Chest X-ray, AP view. Patient: 54 years old, sex M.
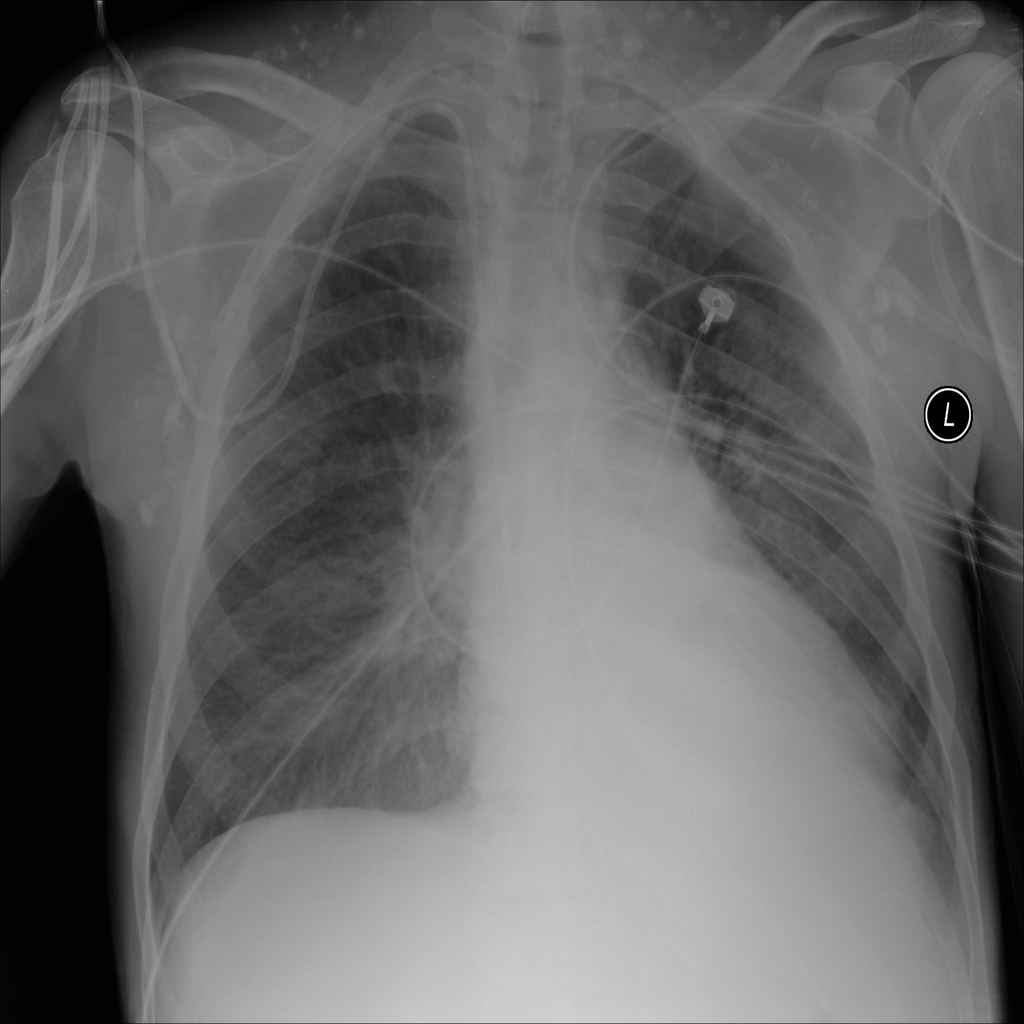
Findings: No Finding